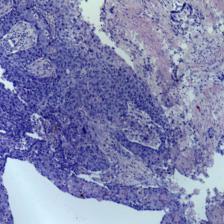
Diagnosis: OSCC